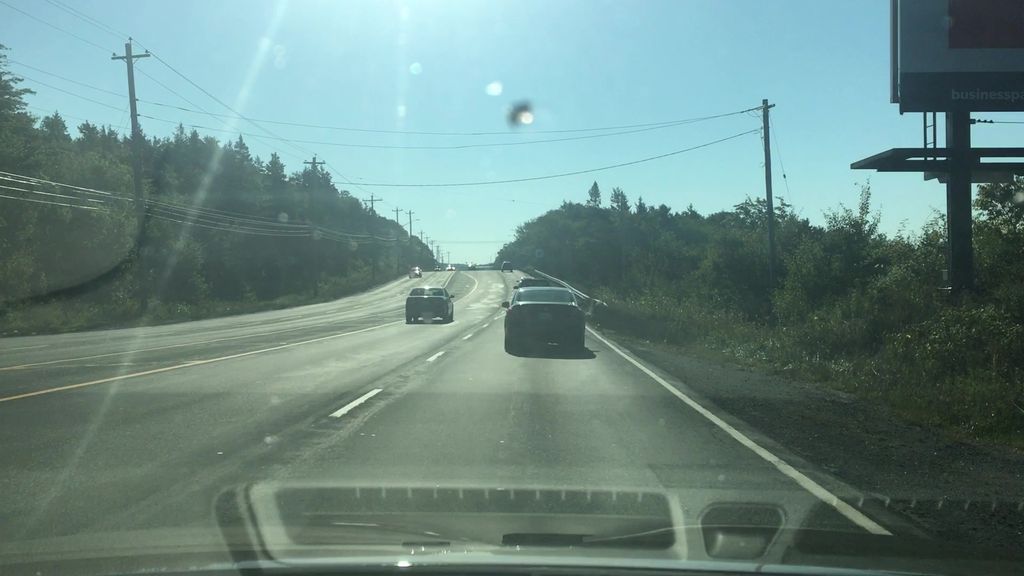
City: halifax